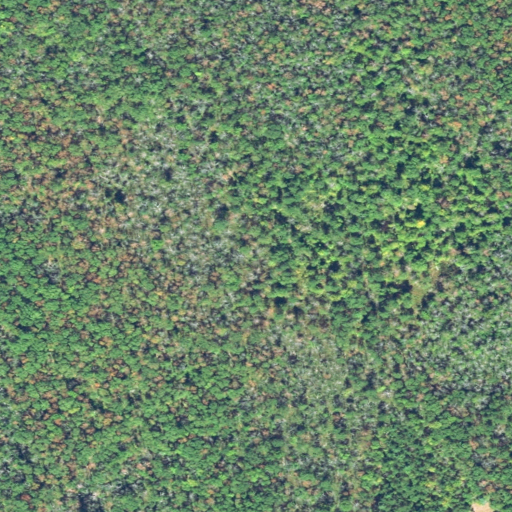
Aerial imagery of mountain in Rhode Island named Mount Tom containing shrub, grassland, deciduous forest, and mixed forest